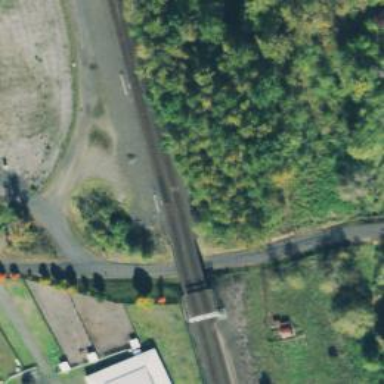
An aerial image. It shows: Railway signal.